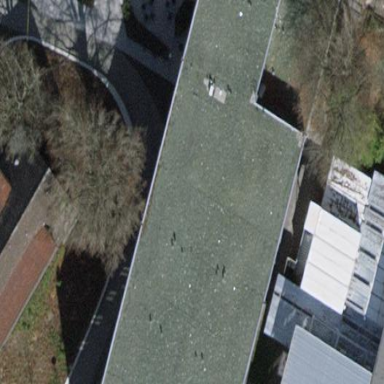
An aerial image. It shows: Hospital building with flat roof.